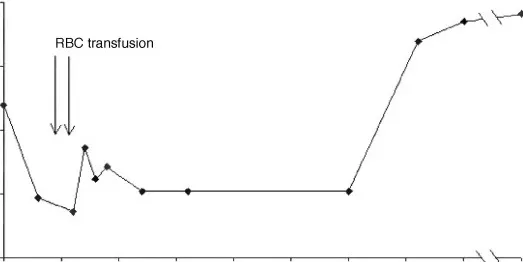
Therapy scheme and resultant changes in hematocrit.
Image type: pathology (immunostaining)